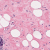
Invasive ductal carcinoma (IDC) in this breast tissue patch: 0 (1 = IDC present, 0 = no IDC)